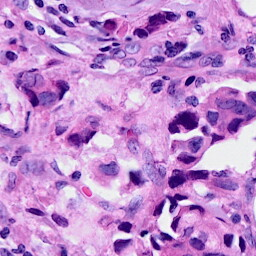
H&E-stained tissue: Breast